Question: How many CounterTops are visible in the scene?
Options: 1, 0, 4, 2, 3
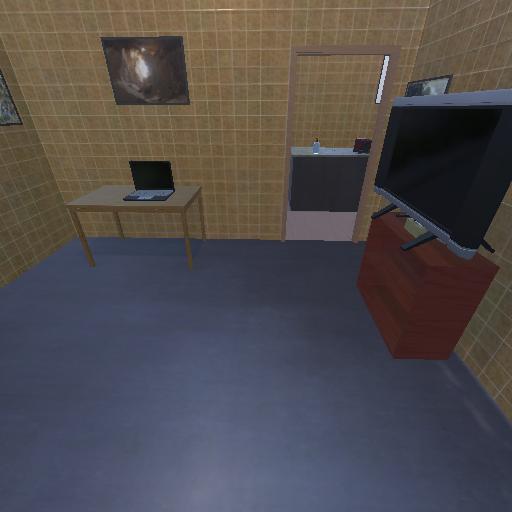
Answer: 1